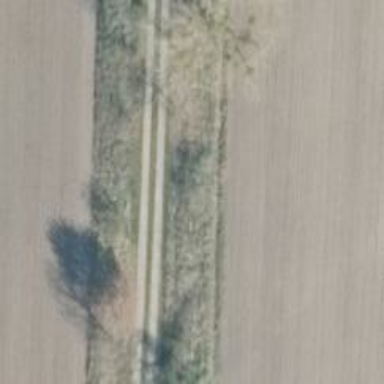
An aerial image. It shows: Track with grade 3 surface.